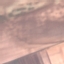
Land use / land cover class: AnnualCrop